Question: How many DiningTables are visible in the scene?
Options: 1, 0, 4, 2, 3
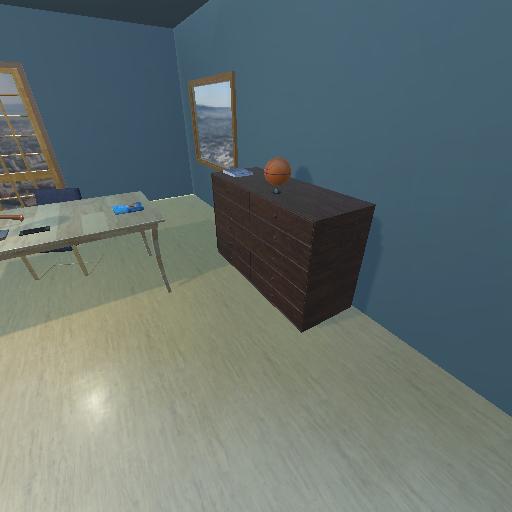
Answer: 1